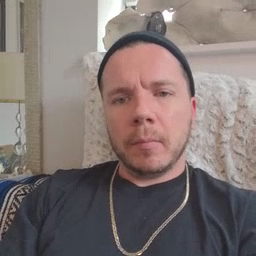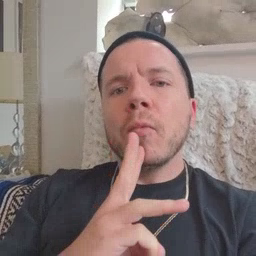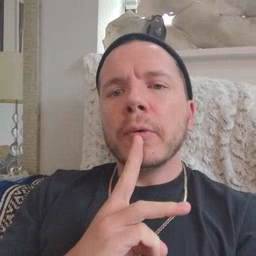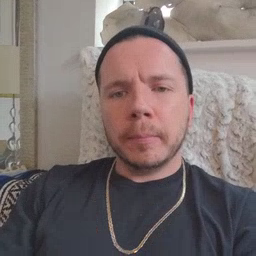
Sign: water